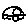
Label: car